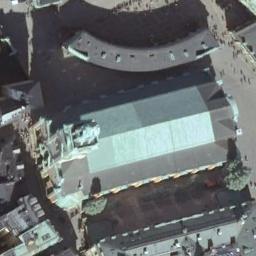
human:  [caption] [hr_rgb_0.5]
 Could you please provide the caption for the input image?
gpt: The tower of the church with a green pointed roof and the rest of the church has some sloping roofs .

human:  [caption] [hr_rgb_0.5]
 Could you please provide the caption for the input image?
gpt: This is a church with a blue roof .

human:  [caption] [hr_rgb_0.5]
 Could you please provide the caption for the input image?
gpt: A blue-blue church with a diamond-shaped roof, A blue tower above the roof, And many pedestrians around the church .

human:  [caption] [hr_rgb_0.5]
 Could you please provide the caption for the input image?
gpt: There is a church with blue roof on the open place next to some buildings .

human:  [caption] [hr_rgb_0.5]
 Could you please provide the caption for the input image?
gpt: There are many cars near the church .